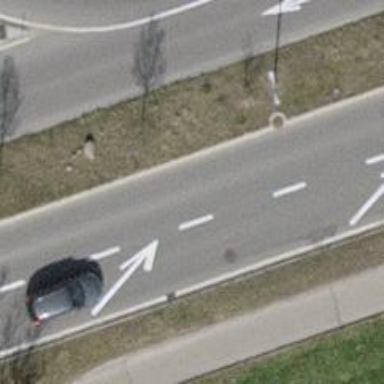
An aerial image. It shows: Secondary road with asphalt surface.